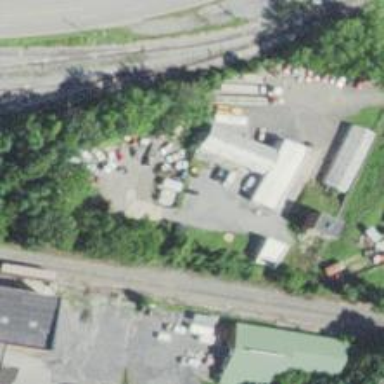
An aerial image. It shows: Industrial area featuring warehouse.